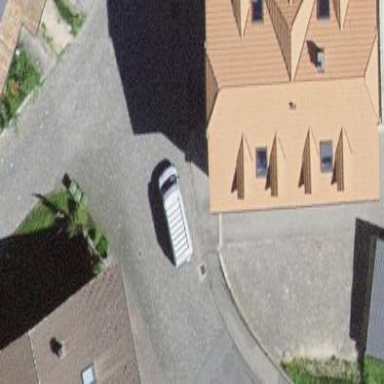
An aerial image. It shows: Residential building.